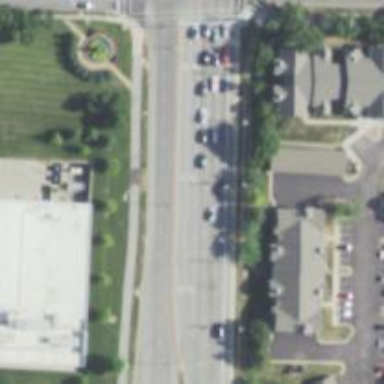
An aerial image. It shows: Road with dash markings.